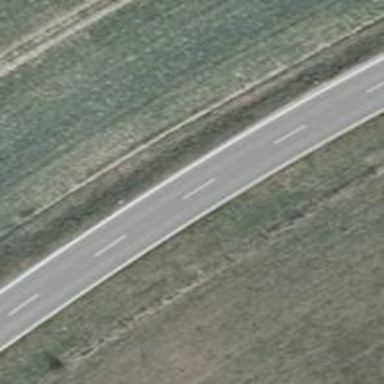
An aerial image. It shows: Tertiary road with asphalt surface.